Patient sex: M
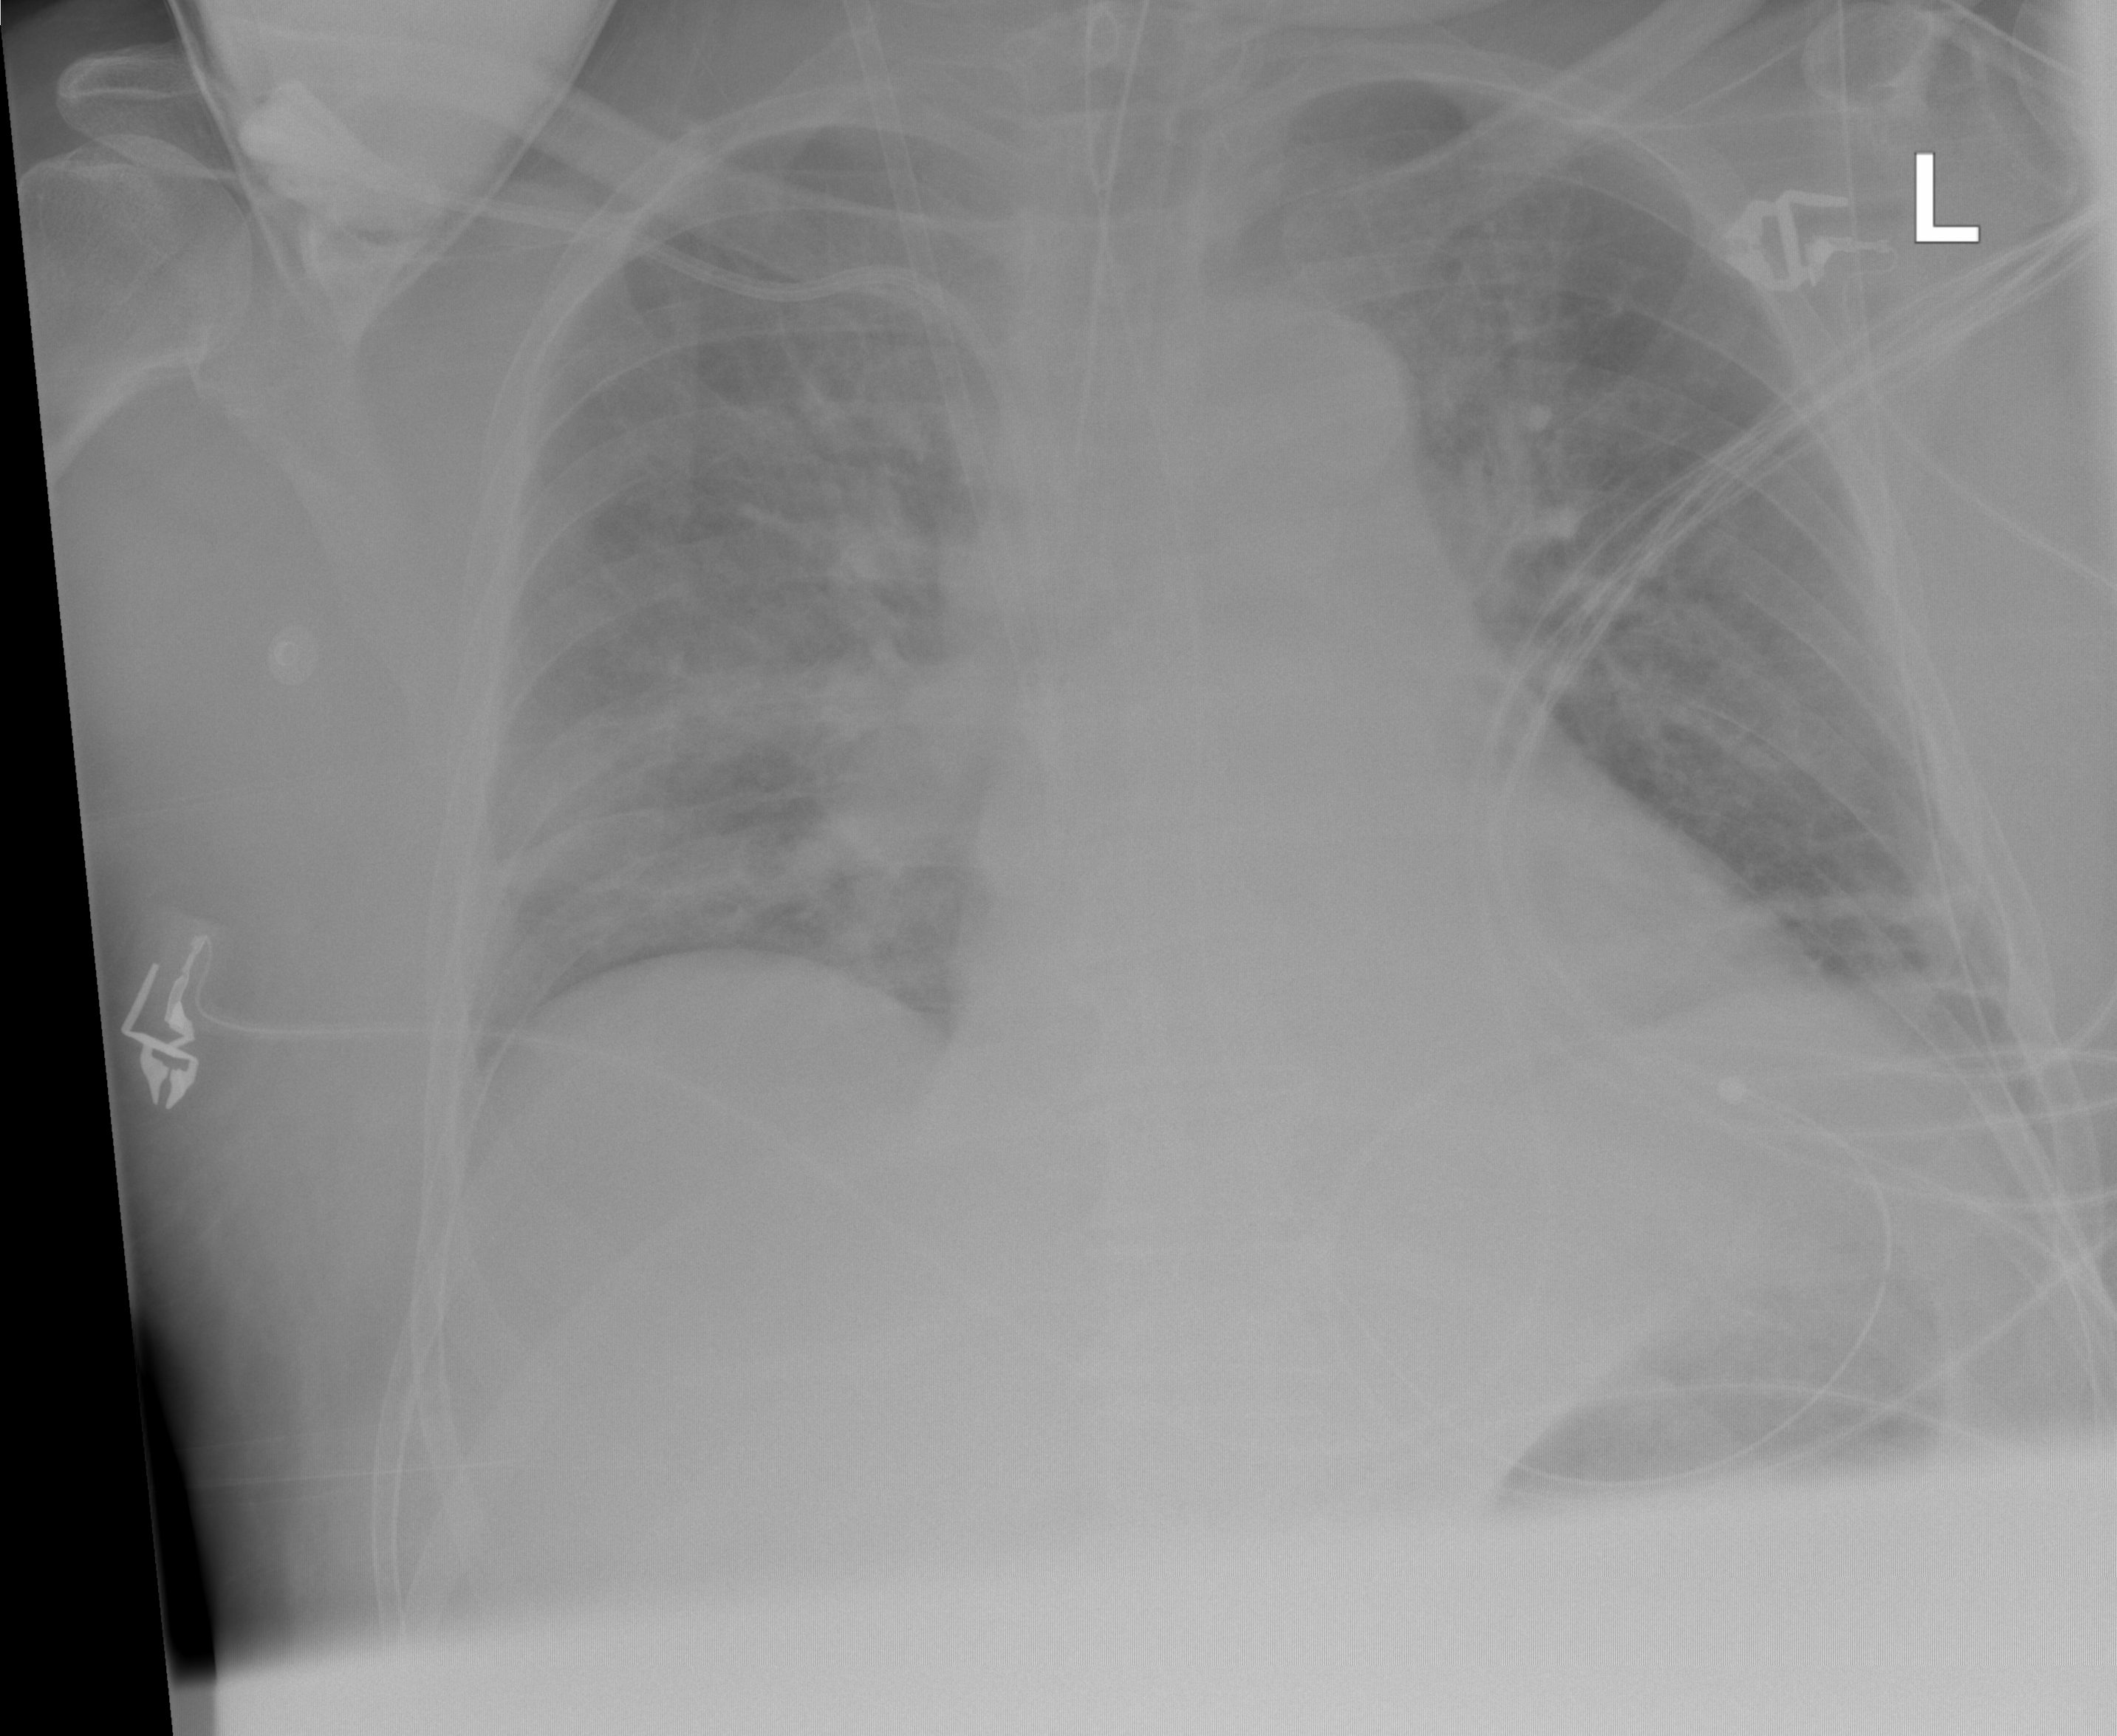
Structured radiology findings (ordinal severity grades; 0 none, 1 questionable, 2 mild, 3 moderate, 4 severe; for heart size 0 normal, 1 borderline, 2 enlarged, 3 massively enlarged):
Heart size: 0
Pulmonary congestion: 2
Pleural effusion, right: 0
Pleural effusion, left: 0
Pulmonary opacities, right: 2
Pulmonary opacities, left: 2
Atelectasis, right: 2
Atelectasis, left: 2